Aerial crown-view tile of a tropical tree (Barro Colorado Island, Panama), acquired 20240611:
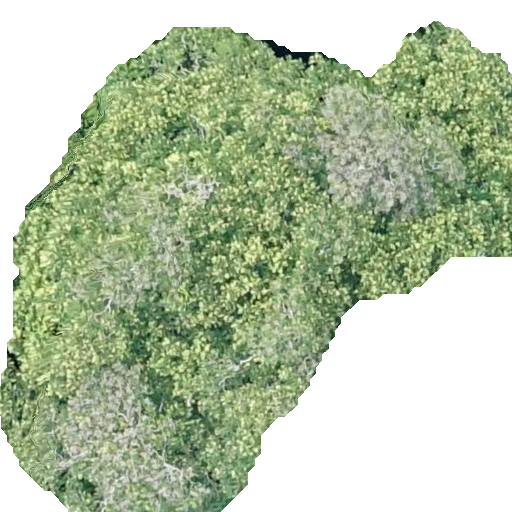
Species: Dipteryx oleifera
GBIF accepted scientific name: Dipteryx oleifera
Crown area: 296.586 m²